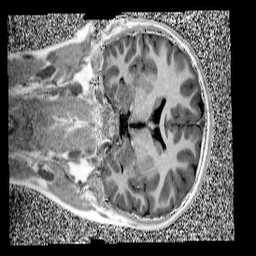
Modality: UNIT1
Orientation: coronal
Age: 11
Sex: male
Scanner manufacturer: siemens
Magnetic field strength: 3 T
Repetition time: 4 s
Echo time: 0.00299 s